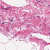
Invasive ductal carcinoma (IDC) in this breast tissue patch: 0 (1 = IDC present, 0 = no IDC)